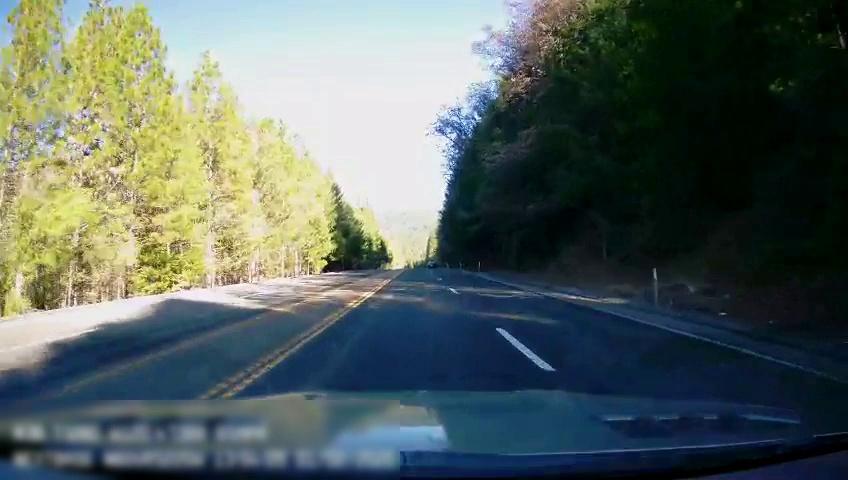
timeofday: Day
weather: Sunny
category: Drivable Space
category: Lanes | Opposite Lane
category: Lanes | Alternate Lane
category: Lanes | Current Lane
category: Lanes | Opposite Lane
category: Lanes | Current Lane
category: Lanes | Alternate Lane
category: Lanes | Opposite Lane